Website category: phone
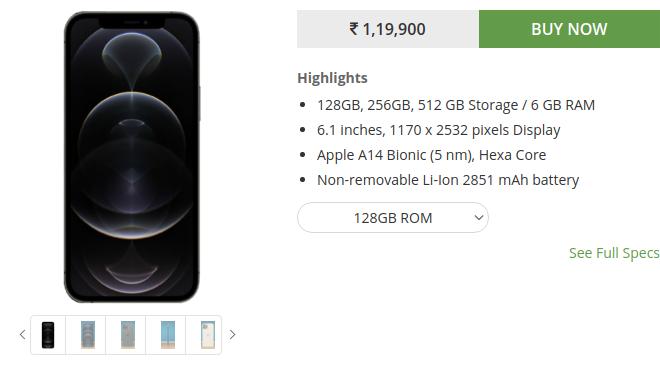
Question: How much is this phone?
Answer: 1,19,900

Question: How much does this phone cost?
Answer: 1,19,900

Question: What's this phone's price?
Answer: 1,19,900

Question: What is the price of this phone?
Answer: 1,19,900

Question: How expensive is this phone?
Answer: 1,19,900

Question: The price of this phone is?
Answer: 1,19,900

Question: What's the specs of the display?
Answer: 6.1 inches, 1170 x 2532 pixels Display

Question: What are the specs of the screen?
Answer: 6.1 inches, 1170 x 2532 pixels Display

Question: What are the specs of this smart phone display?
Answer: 6.1 inches, 1170 x 2532 pixels Display

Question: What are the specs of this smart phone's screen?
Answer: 6.1 inches, 1170 x 2532 pixels Display

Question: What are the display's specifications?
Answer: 6.1 inches, 1170 x 2532 pixels Display

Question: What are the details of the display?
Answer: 6.1 inches, 1170 x 2532 pixels Display

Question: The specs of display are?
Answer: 6.1 inches, 1170 x 2532 pixels Display

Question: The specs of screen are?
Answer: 6.1 inches, 1170 x 2532 pixels Display

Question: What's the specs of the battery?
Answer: Non-removable Li-Ion 2851 mAh battery

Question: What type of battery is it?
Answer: Non-removable Li-Ion 2851 mAh battery

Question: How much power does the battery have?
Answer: Non-removable Li-Ion 2851 mAh battery

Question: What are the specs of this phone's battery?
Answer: Non-removable Li-Ion 2851 mAh battery

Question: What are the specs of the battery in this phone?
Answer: Non-removable Li-Ion 2851 mAh battery

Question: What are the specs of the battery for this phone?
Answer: Non-removable Li-Ion 2851 mAh battery

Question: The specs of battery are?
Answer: Non-removable Li-Ion 2851 mAh battery